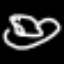
Label: frog